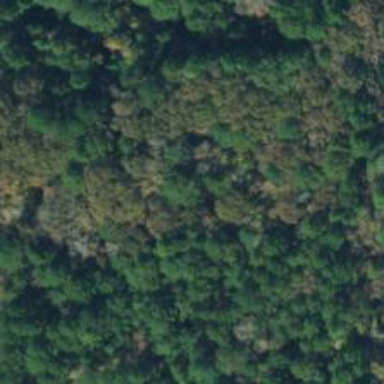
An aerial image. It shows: Evergreen needle-leaved woodland.